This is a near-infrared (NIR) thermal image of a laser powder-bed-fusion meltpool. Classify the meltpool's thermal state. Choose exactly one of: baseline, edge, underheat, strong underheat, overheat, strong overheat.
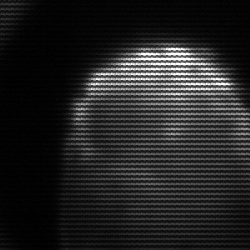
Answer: edge